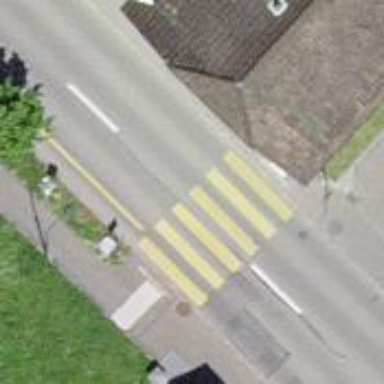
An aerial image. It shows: Uncontrolled zebra crossing with zebra markings.